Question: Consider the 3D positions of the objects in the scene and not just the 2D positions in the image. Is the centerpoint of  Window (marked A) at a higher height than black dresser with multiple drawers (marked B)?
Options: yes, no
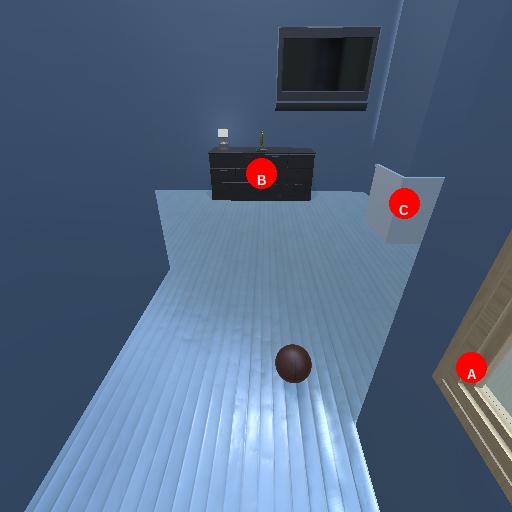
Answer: yes